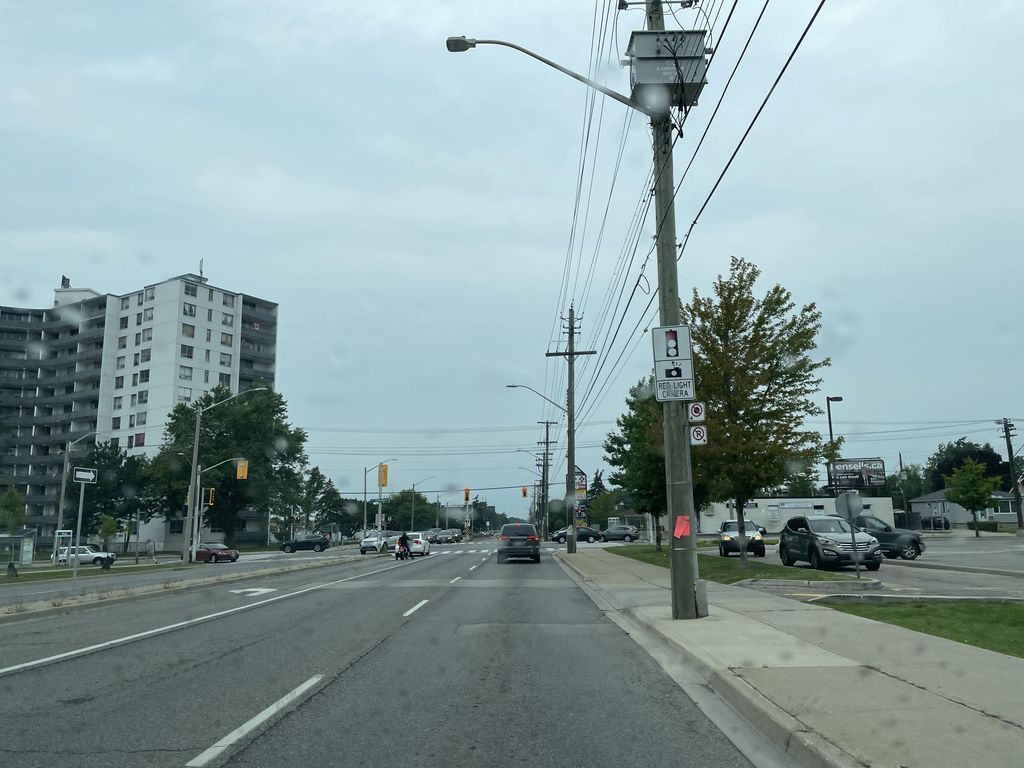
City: hamilton